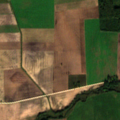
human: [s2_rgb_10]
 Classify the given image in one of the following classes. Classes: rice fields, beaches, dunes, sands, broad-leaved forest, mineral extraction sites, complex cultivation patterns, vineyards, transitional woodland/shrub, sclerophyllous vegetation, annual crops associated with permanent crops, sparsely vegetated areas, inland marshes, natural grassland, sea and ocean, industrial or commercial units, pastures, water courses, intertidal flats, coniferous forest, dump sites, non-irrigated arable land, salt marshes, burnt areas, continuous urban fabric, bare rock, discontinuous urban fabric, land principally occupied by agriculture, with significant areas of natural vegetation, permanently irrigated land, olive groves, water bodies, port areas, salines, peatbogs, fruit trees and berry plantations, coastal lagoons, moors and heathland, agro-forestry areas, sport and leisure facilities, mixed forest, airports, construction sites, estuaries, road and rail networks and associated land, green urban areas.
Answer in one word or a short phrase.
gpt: non-irrigated arable land, land principally occupied by agriculture, with significant areas of natural vegetation, broad-leaved forest